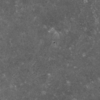
Label: not_dusty